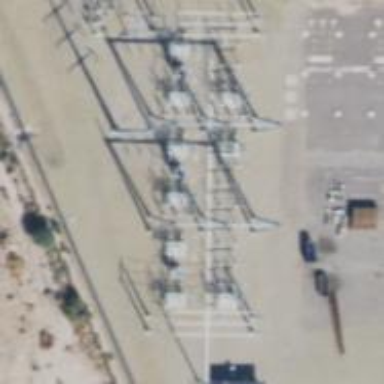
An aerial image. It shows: Switch used for power control.